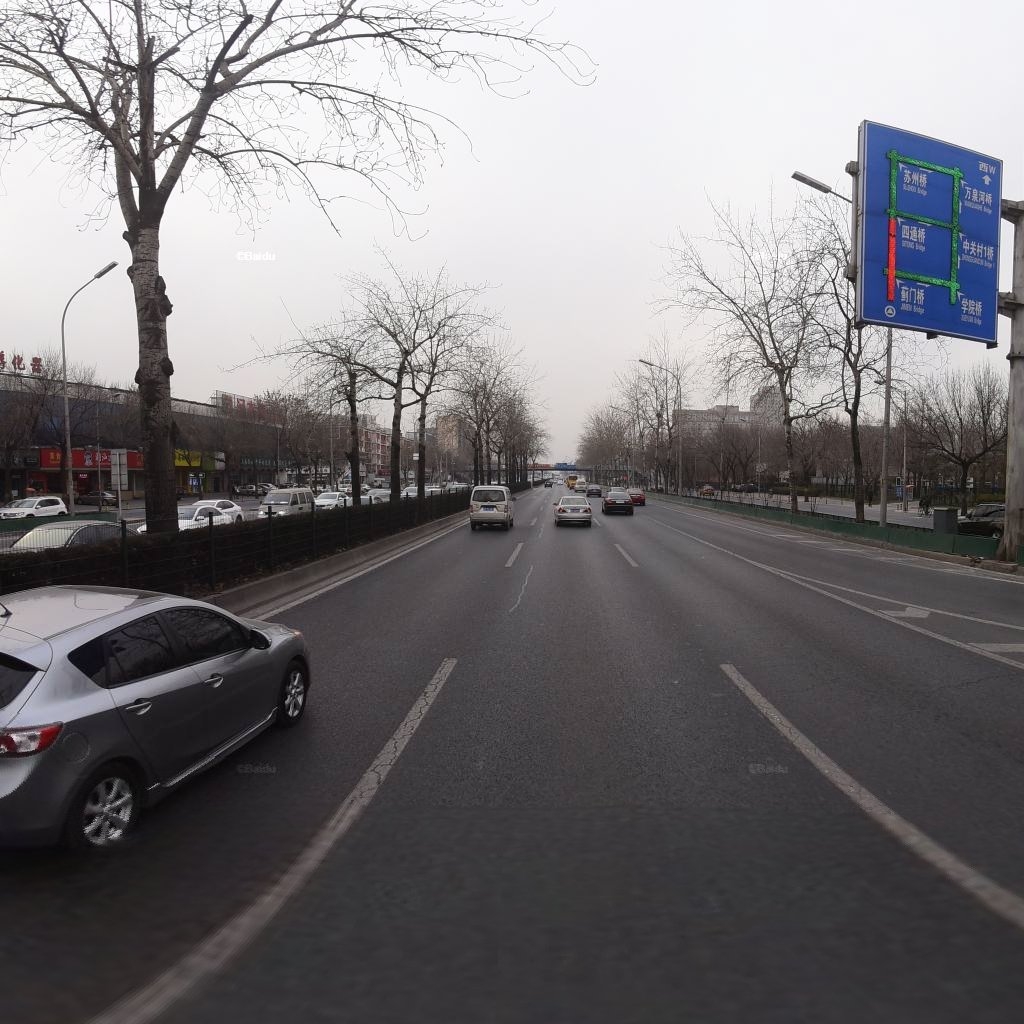
Region: Haidian
Road damage annotations: longitudinal patch, longitudinal patch